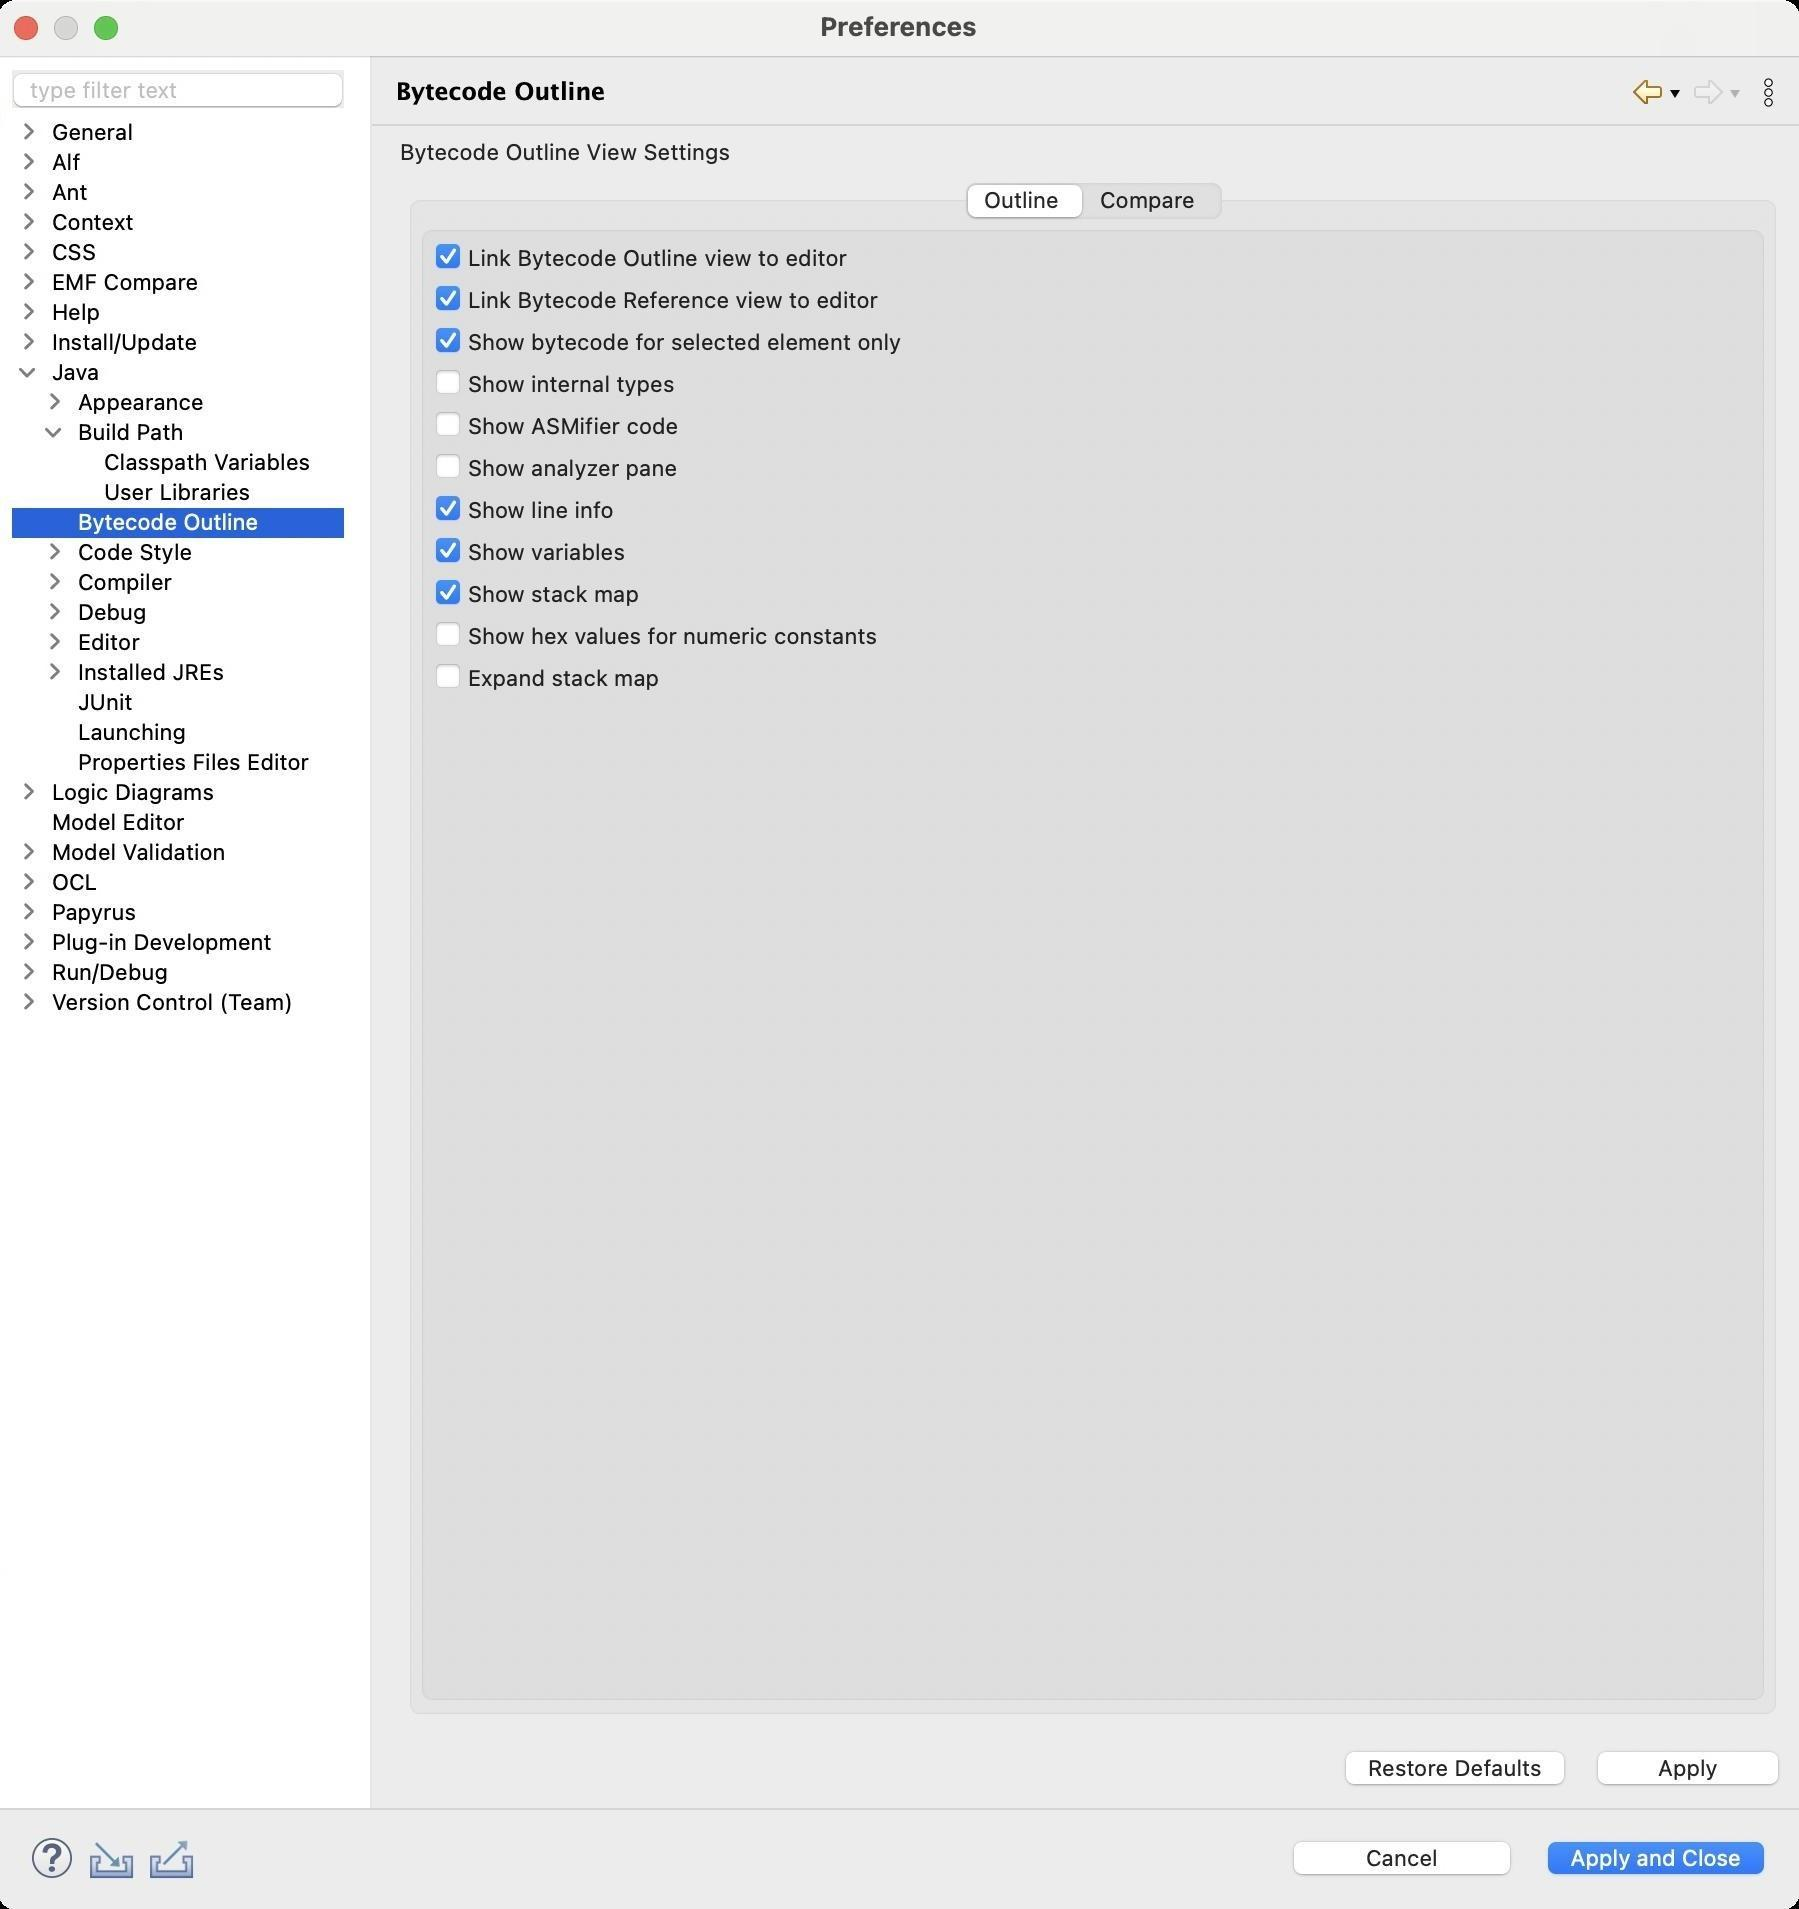
Accessibility tree:
{"name": "Preferences", "role": "AXWindow", "description": null, "role_description": "standard window", "value": null, "position": "480.00;95.00", "size": "901;955", "children": [{"name": "Apply_and_Close", "role": "AXButton", "description": null, "role_description": "button", "value": null, "position": "769.00;917.00", "size": "120;27", "children": []}, {"name": "Cancel", "role": "AXButton", "description": null, "role_description": "button", "value": null, "position": "642.00;917.00", "size": "120;27", "children": []}, {"name": null, "role": "AXToolbar", "description": null, "role_description": "toolbar", "value": null, "position": "12.00;915.00", "size": "90;30", "children": [{"name": "Help", "role": "AXCheckBox", "description": null, "role_description": "checkbox", "value": 0, "position": "12.00;915.00", "size": "30;30", "children": []}, {"name": "Import", "role": "AXButton", "description": null, "role_description": "button", "value": null, "position": "42.00;915.00", "size": "30;30", "children": []}, {"name": "Export", "role": "AXButton", "description": null, "role_description": "button", "value": null, "position": "72.00;915.00", "size": "30;30", "children": []}]}, {"name": null, "role": "AXScrollArea", "description": null, "role_description": "scroll area", "value": null, "position": "199.00;69.00", "size": "697;830", "children": [{"name": "Apply", "role": "AXButton", "description": null, "role_description": "button", "value": null, "position": "794.00;872.00", "size": "102;27", "children": []}, {"name": "Restore_Defaults", "role": "AXButton", "description": null, "role_description": "button", "value": null, "position": "668.00;872.00", "size": "121;27", "children": []}, {"name": null, "role": "AXTabGroup", "description": null, "role_description": "tab group", "value": "{\n    \"name\": \"Outline\",\n    \"role\": \"AXRadioButton\",\n    \"description\": null,\n    \"role_description\": \"tab\",\n    \"value\": 1,\n    \"position\": \"485.00;91.00\",\n    \"size\": \"58;20\",\n    \"children\": []\n}", "position": "199.00;88.00", "size": "697;779", "children": [{"name": "Outline", "role": "AXRadioButton", "description": null, "role_description": "tab", "value": 1, "position": "485.00;91.00", "size": "58;20", "children": []}, {"name": "Compare", "role": "AXRadioButton", "description": null, "role_description": "tab", "value": 0, "position": "543.00;91.00", "size": "68;20", "children": []}, {"name": null, "role": "AXGroup", "description": null, "role_description": "group", "value": null, "position": "209.00;113.00", "size": "677;741", "children": [{"name": "Expand_stack_map", "role": "AXCheckBox", "description": null, "role_description": "checkbox", "value": 0, "position": "218.00;331.00", "size": "117;16", "children": []}, {"name": "Show_hex_values_for_numeric_constants", "role": "AXCheckBox", "description": null, "role_description": "checkbox", "value": 0, "position": "218.00;310.00", "size": "226;16", "children": []}, {"name": "Show_stack_map", "role": "AXCheckBox", "description": null, "role_description": "checkbox", "value": 1, "position": "218.00;289.00", "size": "107;16", "children": []}, {"name": "Show_variables", "role": "AXCheckBox", "description": null, "role_description": "checkbox", "value": 1, "position": "218.00;268.00", "size": "100;16", "children": []}, {"name": "Show_line_info", "role": "AXCheckBox", "description": null, "role_description": "checkbox", "value": 1, "position": "218.00;247.00", "size": "94;16", "children": []}, {"name": "Show_analyzer_pane", "role": "AXCheckBox", "description": null, "role_description": "checkbox", "value": 0, "position": "218.00;226.00", "size": "126;16", "children": []}, {"name": "Show_ASMifier_code", "role": "AXCheckBox", "description": null, "role_description": "checkbox", "value": 0, "position": "218.00;205.00", "size": "127;16", "children": []}, {"name": "Show_internal_types", "role": "AXCheckBox", "description": null, "role_description": "checkbox", "value": 0, "position": "218.00;184.00", "size": "125;16", "children": []}, {"name": "Show_bytecode_for_selected_element_only", "role": "AXCheckBox", "description": null, "role_description": "checkbox", "value": 1, "position": "218.00;163.00", "size": "238;16", "children": []}, {"name": "Link_Bytecode_Reference_view_to_editor", "role": "AXCheckBox", "description": null, "role_description": "checkbox", "value": 1, "position": "218.00;142.00", "size": "227;16", "children": []}, {"name": "Link_Bytecode_Outline_view_to_editor", "role": "AXCheckBox", "description": null, "role_description": "checkbox", "value": 1, "position": "218.00;121.00", "size": "211;16", "children": []}]}]}, {"name": null, "role": "AXStaticText", "description": null, "role_description": "text", "value": "Bytecode Outline View Settings", "position": "199.00;69.00", "size": "697;14", "children": []}]}, {"name": null, "role": "AXToolbar", "description": "", "role_description": "toolbar", "value": null, "position": "814.00;35.00", "size": "82;22", "children": [{"name": "Back_to_User_Libraries", "role": "AXMenuButton", "description": null, "role_description": "menu button", "value": null, "position": "814.00;35.00", "size": "22;22", "children": []}, {"name": "Forward", "role": "AXMenuButton", "description": null, "role_description": "menu button", "value": null, "position": "844.00;35.00", "size": "22;22", "children": []}, {"name": "Additional_Dialog_Actions", "role": "AXButton", "description": null, "role_description": "button", "value": null, "position": "874.00;35.00", "size": "22;22", "children": []}]}, {"name": null, "role": "AXStaticText", "description": "", "role_description": "text", "value": "Bytecode Outline", "position": "196.00;35.00", "size": "611;21", "children": []}, {"name": null, "role": "AXSplitter", "description": null, "role_description": "splitter", "value": 180, "position": "180.00;28.00", "size": "5;876", "children": []}, {"name": null, "role": "AXScrollArea", "description": null, "role_description": "scroll area", "value": null, "position": "7.00;59.00", "size": "166;845", "children": [{"name": null, "role": "AXOutline", "description": null, "role_description": "outline", "value": null, "position": "7.00;59.00", "size": "166;845", "children": [{"name": null, "role": "AXRow", "description": null, "role_description": "outline row", "value": null, "position": "7.00;59.00", "size": "166;15", "children": [{"name": null, "role": "AXGroup", "description": null, "role_description": "group", "value": null, "position": "7.00;59.00", "size": "150;15", "children": [{"name": null, "role": "AXDisclosureTriangle", "description": null, "role_description": "disclosure triangle", "value": 0, "position": "9.00;59.00", "size": "12;14", "children": []}, {"name": null, "role": "AXStaticText", "description": null, "role_description": "text", "value": "General", "position": "25.00;59.00", "size": "131;14", "children": []}]}]}, {"name": null, "role": "AXRow", "description": null, "role_description": "outline row", "value": null, "position": "7.00;74.00", "size": "166;15", "children": [{"name": null, "role": "AXGroup", "description": null, "role_description": "group", "value": null, "position": "7.00;74.00", "size": "150;15", "children": [{"name": null, "role": "AXDisclosureTriangle", "description": null, "role_description": "disclosure triangle", "value": 0, "position": "9.00;74.00", "size": "12;14", "children": []}, {"name": null, "role": "AXStaticText", "description": null, "role_description": "text", "value": "Alf", "position": "25.00;74.00", "size": "131;14", "children": []}]}]}, {"name": null, "role": "AXRow", "description": null, "role_description": "outline row", "value": null, "position": "7.00;89.00", "size": "166;15", "children": [{"name": null, "role": "AXGroup", "description": null, "role_description": "group", "value": null, "position": "7.00;89.00", "size": "150;15", "children": [{"name": null, "role": "AXDisclosureTriangle", "description": null, "role_description": "disclosure triangle", "value": 0, "position": "9.00;89.00", "size": "12;14", "children": []}, {"name": null, "role": "AXStaticText", "description": null, "role_description": "text", "value": "Ant", "position": "25.00;89.00", "size": "131;14", "children": []}]}]}, {"name": null, "role": "AXRow", "description": null, "role_description": "outline row", "value": null, "position": "7.00;104.00", "size": "166;15", "children": [{"name": null, "role": "AXGroup", "description": null, "role_description": "group", "value": null, "position": "7.00;104.00", "size": "150;15", "children": [{"name": null, "role": "AXDisclosureTriangle", "description": null, "role_description": "disclosure triangle", "value": 0, "position": "9.00;104.00", "size": "12;14", "children": []}, {"name": null, "role": "AXStaticText", "description": null, "role_description": "text", "value": "Context", "position": "25.00;104.00", "size": "131;14", "children": []}]}]}, {"name": null, "role": "AXRow", "description": null, "role_description": "outline row", "value": null, "position": "7.00;119.00", "size": "166;15", "children": [{"name": null, "role": "AXGroup", "description": null, "role_description": "group", "value": null, "position": "7.00;119.00", "size": "150;15", "children": [{"name": null, "role": "AXDisclosureTriangle", "description": null, "role_description": "disclosure triangle", "value": 0, "position": "9.00;119.00", "size": "12;14", "children": []}, {"name": null, "role": "AXStaticText", "description": null, "role_description": "text", "value": "CSS", "position": "25.00;119.00", "size": "131;14", "children": []}]}]}, {"name": null, "role": "AXRow", "description": null, "role_description": "outline row", "value": null, "position": "7.00;134.00", "size": "166;15", "children": [{"name": null, "role": "AXGroup", "description": null, "role_description": "group", "value": null, "position": "7.00;134.00", "size": "150;15", "children": [{"name": null, "role": "AXDisclosureTriangle", "description": null, "role_description": "disclosure triangle", "value": 0, "position": "9.00;134.00", "size": "12;14", "children": []}, {"name": null, "role": "AXStaticText", "description": null, "role_description": "text", "value": "EMF Compare", "position": "25.00;134.00", "size": "131;14", "children": []}]}]}, {"name": null, "role": "AXRow", "description": null, "role_description": "outline row", "value": null, "position": "7.00;149.00", "size": "166;15", "children": [{"name": null, "role": "AXGroup", "description": null, "role_description": "group", "value": null, "position": "7.00;149.00", "size": "150;15", "children": [{"name": null, "role": "AXDisclosureTriangle", "description": null, "role_description": "disclosure triangle", "value": 0, "position": "9.00;149.00", "size": "12;14", "children": []}, {"name": null, "role": "AXStaticText", "description": null, "role_description": "text", "value": "Help", "position": "25.00;149.00", "size": "131;14", "children": []}]}]}, {"name": null, "role": "AXRow", "description": null, "role_description": "outline row", "value": null, "position": "7.00;164.00", "size": "166;15", "children": [{"name": null, "role": "AXGroup", "description": null, "role_description": "group", "value": null, "position": "7.00;164.00", "size": "150;15", "children": [{"name": null, "role": "AXDisclosureTriangle", "description": null, "role_description": "disclosure triangle", "value": 0, "position": "9.00;164.00", "size": "12;14", "children": []}, {"name": null, "role": "AXStaticText", "description": null, "role_description": "text", "value": "Install/Update", "position": "25.00;164.00", "size": "131;14", "children": []}]}]}, {"name": null, "role": "AXRow", "description": null, "role_description": "outline row", "value": null, "position": "7.00;179.00", "size": "166;15", "children": [{"name": null, "role": "AXGroup", "description": null, "role_description": "group", "value": null, "position": "7.00;179.00", "size": "150;15", "children": [{"name": null, "role": "AXDisclosureTriangle", "description": null, "role_description": "disclosure triangle", "value": 1, "position": "9.00;179.00", "size": "12;14", "children": []}, {"name": null, "role": "AXStaticText", "description": null, "role_description": "text", "value": "Java", "position": "25.00;179.00", "size": "131;14", "children": []}]}]}, {"name": null, "role": "AXRow", "description": null, "role_description": "outline row", "value": null, "position": "7.00;194.00", "size": "166;15", "children": [{"name": null, "role": "AXGroup", "description": null, "role_description": "group", "value": null, "position": "7.00;194.00", "size": "150;15", "children": [{"name": null, "role": "AXDisclosureTriangle", "description": null, "role_description": "disclosure triangle", "value": 0, "position": "22.00;194.00", "size": "12;14", "children": []}, {"name": null, "role": "AXStaticText", "description": null, "role_description": "text", "value": "Appearance", "position": "38.00;194.00", "size": "118;14", "children": []}]}]}, {"name": null, "role": "AXRow", "description": null, "role_description": "outline row", "value": null, "position": "7.00;209.00", "size": "166;15", "children": [{"name": null, "role": "AXGroup", "description": null, "role_description": "group", "value": null, "position": "7.00;209.00", "size": "150;15", "children": [{"name": null, "role": "AXDisclosureTriangle", "description": null, "role_description": "disclosure triangle", "value": 1, "position": "22.00;209.00", "size": "12;14", "children": []}, {"name": null, "role": "AXStaticText", "description": null, "role_description": "text", "value": "Build Path", "position": "38.00;209.00", "size": "118;14", "children": []}]}]}, {"name": null, "role": "AXRow", "description": null, "role_description": "outline row", "value": null, "position": "7.00;224.00", "size": "166;15", "children": [{"name": null, "role": "AXStaticText", "description": null, "role_description": "text", "value": "Classpath Variables", "position": "51.00;224.00", "size": "105;14", "children": []}]}, {"name": null, "role": "AXRow", "description": null, "role_description": "outline row", "value": null, "position": "7.00;239.00", "size": "166;15", "children": [{"name": null, "role": "AXStaticText", "description": null, "role_description": "text", "value": "User Libraries", "position": "51.00;239.00", "size": "105;14", "children": []}]}, {"name": null, "role": "AXRow", "description": null, "role_description": "outline row", "value": null, "position": "7.00;254.00", "size": "166;15", "children": [{"name": null, "role": "AXStaticText", "description": null, "role_description": "text", "value": "Bytecode Outline", "position": "38.00;254.00", "size": "118;14", "children": []}]}, {"name": null, "role": "AXRow", "description": null, "role_description": "outline row", "value": null, "position": "7.00;269.00", "size": "166;15", "children": [{"name": null, "role": "AXGroup", "description": null, "role_description": "group", "value": null, "position": "7.00;269.00", "size": "150;15", "children": [{"name": null, "role": "AXDisclosureTriangle", "description": null, "role_description": "disclosure triangle", "value": 0, "position": "22.00;269.00", "size": "12;14", "children": []}, {"name": null, "role": "AXStaticText", "description": null, "role_description": "text", "value": "Code Style", "position": "38.00;269.00", "size": "118;14", "children": []}]}]}, {"name": null, "role": "AXRow", "description": null, "role_description": "outline row", "value": null, "position": "7.00;284.00", "size": "166;15", "children": [{"name": null, "role": "AXGroup", "description": null, "role_description": "group", "value": null, "position": "7.00;284.00", "size": "150;15", "children": [{"name": null, "role": "AXDisclosureTriangle", "description": null, "role_description": "disclosure triangle", "value": 0, "position": "22.00;284.00", "size": "12;14", "children": []}, {"name": null, "role": "AXStaticText", "description": null, "role_description": "text", "value": "Compiler", "position": "38.00;284.00", "size": "118;14", "children": []}]}]}, {"name": null, "role": "AXRow", "description": null, "role_description": "outline row", "value": null, "position": "7.00;299.00", "size": "166;15", "children": [{"name": null, "role": "AXGroup", "description": null, "role_description": "group", "value": null, "position": "7.00;299.00", "size": "150;15", "children": [{"name": null, "role": "AXDisclosureTriangle", "description": null, "role_description": "disclosure triangle", "value": 0, "position": "22.00;299.00", "size": "12;14", "children": []}, {"name": null, "role": "AXStaticText", "description": null, "role_description": "text", "value": "Debug", "position": "38.00;299.00", "size": "118;14", "children": []}]}]}, {"name": null, "role": "AXRow", "description": null, "role_description": "outline row", "value": null, "position": "7.00;314.00", "size": "166;15", "children": [{"name": null, "role": "AXGroup", "description": null, "role_description": "group", "value": null, "position": "7.00;314.00", "size": "150;15", "children": [{"name": null, "role": "AXDisclosureTriangle", "description": null, "role_description": "disclosure triangle", "value": 0, "position": "22.00;314.00", "size": "12;14", "children": []}, {"name": null, "role": "AXStaticText", "description": null, "role_description": "text", "value": "Editor", "position": "38.00;314.00", "size": "118;14", "children": []}]}]}, {"name": null, "role": "AXRow", "description": null, "role_description": "outline row", "value": null, "position": "7.00;329.00", "size": "166;15", "children": [{"name": null, "role": "AXGroup", "description": null, "role_description": "group", "value": null, "position": "7.00;329.00", "size": "150;15", "children": [{"name": null, "role": "AXDisclosureTriangle", "description": null, "role_description": "disclosure triangle", "value": 0, "position": "22.00;329.00", "size": "12;14", "children": []}, {"name": null, "role": "AXStaticText", "description": null, "role_description": "text", "value": "Installed JREs", "position": "38.00;329.00", "size": "118;14", "children": []}]}]}, {"name": null, "role": "AXRow", "description": null, "role_description": "outline row", "value": null, "position": "7.00;344.00", "size": "166;15", "children": [{"name": null, "role": "AXStaticText", "description": null, "role_description": "text", "value": "JUnit", "position": "38.00;344.00", "size": "118;14", "children": []}]}, {"name": null, "role": "AXRow", "description": null, "role_description": "outline row", "value": null, "position": "7.00;359.00", "size": "166;15", "children": [{"name": null, "role": "AXStaticText", "description": null, "role_description": "text", "value": "Launching", "position": "38.00;359.00", "size": "118;14", "children": []}]}, {"name": null, "role": "AXRow", "description": null, "role_description": "outline row", "value": null, "position": "7.00;374.00", "size": "166;15", "children": [{"name": null, "role": "AXStaticText", "description": null, "role_description": "text", "value": "Properties Files Editor", "position": "38.00;374.00", "size": "118;14", "children": []}]}, {"name": null, "role": "AXRow", "description": null, "role_description": "outline row", "value": null, "position": "7.00;389.00", "size": "166;15", "children": [{"name": null, "role": "AXGroup", "description": null, "role_description": "group", "value": null, "position": "7.00;389.00", "size": "150;15", "children": [{"name": null, "role": "AXDisclosureTriangle", "description": null, "role_description": "disclosure triangle", "value": 0, "position": "9.00;389.00", "size": "12;14", "children": []}, {"name": null, "role": "AXStaticText", "description": null, "role_description": "text", "value": "Logic Diagrams", "position": "25.00;389.00", "size": "131;14", "children": []}]}]}, {"name": null, "role": "AXRow", "description": null, "role_description": "outline row", "value": null, "position": "7.00;404.00", "size": "166;15", "children": [{"name": null, "role": "AXStaticText", "description": null, "role_description": "text", "value": "Model Editor", "position": "25.00;404.00", "size": "131;14", "children": []}]}, {"name": null, "role": "AXRow", "description": null, "role_description": "outline row", "value": null, "position": "7.00;419.00", "size": "166;15", "children": [{"name": null, "role": "AXGroup", "description": null, "role_description": "group", "value": null, "position": "7.00;419.00", "size": "150;15", "children": [{"name": null, "role": "AXDisclosureTriangle", "description": null, "role_description": "disclosure triangle", "value": 0, "position": "9.00;419.00", "size": "12;14", "children": []}, {"name": null, "role": "AXStaticText", "description": null, "role_description": "text", "value": "Model Validation", "position": "25.00;419.00", "size": "131;14", "children": []}]}]}, {"name": null, "role": "AXRow", "description": null, "role_description": "outline row", "value": null, "position": "7.00;434.00", "size": "166;15", "children": [{"name": null, "role": "AXGroup", "description": null, "role_description": "group", "value": null, "position": "7.00;434.00", "size": "150;15", "children": [{"name": null, "role": "AXDisclosureTriangle", "description": null, "role_description": "disclosure triangle", "value": 0, "position": "9.00;434.00", "size": "12;14", "children": []}, {"name": null, "role": "AXStaticText", "description": null, "role_description": "text", "value": "OCL", "position": "25.00;434.00", "size": "131;14", "children": []}]}]}, {"name": null, "role": "AXRow", "description": null, "role_description": "outline row", "value": null, "position": "7.00;449.00", "size": "166;15", "children": [{"name": null, "role": "AXGroup", "description": null, "role_description": "group", "value": null, "position": "7.00;449.00", "size": "150;15", "children": [{"name": null, "role": "AXDisclosureTriangle", "description": null, "role_description": "disclosure triangle", "value": 0, "position": "9.00;449.00", "size": "12;14", "children": []}, {"name": null, "role": "AXStaticText", "description": null, "role_description": "text", "value": "Papyrus", "position": "25.00;449.00", "size": "131;14", "children": []}]}]}, {"name": null, "role": "AXRow", "description": null, "role_description": "outline row", "value": null, "position": "7.00;464.00", "size": "166;15", "children": [{"name": null, "role": "AXGroup", "description": null, "role_description": "group", "value": null, "position": "7.00;464.00", "size": "150;15", "children": [{"name": null, "role": "AXDisclosureTriangle", "description": null, "role_description": "disclosure triangle", "value": 0, "position": "9.00;464.00", "size": "12;14", "children": []}, {"name": null, "role": "AXStaticText", "description": null, "role_description": "text", "value": "Plug-in Development", "position": "25.00;464.00", "size": "131;14", "children": []}]}]}, {"name": null, "role": "AXRow", "description": null, "role_description": "outline row", "value": null, "position": "7.00;479.00", "size": "166;15", "children": [{"name": null, "role": "AXGroup", "description": null, "role_description": "group", "value": null, "position": "7.00;479.00", "size": "150;15", "children": [{"name": null, "role": "AXDisclosureTriangle", "description": null, "role_description": "disclosure triangle", "value": 0, "position": "9.00;479.00", "size": "12;14", "children": []}, {"name": null, "role": "AXStaticText", "description": null, "role_description": "text", "value": "Run/Debug", "position": "25.00;479.00", "size": "131;14", "children": []}]}]}, {"name": null, "role": "AXRow", "description": null, "role_description": "outline row", "value": null, "position": "7.00;494.00", "size": "166;15", "children": [{"name": null, "role": "AXGroup", "description": null, "role_description": "group", "value": null, "position": "7.00;494.00", "size": "150;15", "children": [{"name": null, "role": "AXDisclosureTriangle", "description": null, "role_description": "disclosure triangle", "value": 0, "position": "9.00;494.00", "size": "12;14", "children": []}, {"name": null, "role": "AXStaticText", "description": null, "role_description": "text", "value": "Version Control (Team)", "position": "25.00;494.00", "size": "131;14", "children": []}]}]}, {"name": null, "role": "AXColumn", "description": null, "role_description": "column", "value": null, "position": "7.00;59.00", "size": "150;845", "children": []}]}]}, {"name": "type_filter_text", "role": "AXTextField", "description": null, "role_description": "search text field", "value": "", "position": "7.00;35.00", "size": "166;19", "children": []}, {"name": null, "role": "AXButton", "description": null, "role_description": "close button", "value": null, "position": "7.00;6.00", "size": "14;16", "children": []}, {"name": null, "role": "AXButton", "description": null, "role_description": "zoom button", "value": null, "position": "47.00;6.00", "size": "14;16", "children": [{"name": null, "role": "AXGroup", "description": null, "role_description": "group", "value": null, "position": "47.00;6.00", "size": "14;16", "children": [{"name": null, "role": "AXGroup", "description": null, "role_description": "group", "value": null, "position": "47.00;6.00", "size": "14;16", "children": []}]}]}, {"name": null, "role": "AXButton", "description": null, "role_description": "minimize button", "value": null, "position": "27.00;6.00", "size": "14;16", "children": []}, {"name": null, "role": "AXStaticText", "description": null, "role_description": "text", "value": "Preferences", "position": "409.00;5.00", "size": "83;16", "children": []}]}